Question: I have a dataset as below:

I want to apply conditional formatting that will format a cell if the value in that cell is '100', '50' or '0' (ie I want it to pick up A5 and format it)
I'm new to conditional formatting and haven't been able to figure this out yet. Does anyone have any suggestions as to how I could achieve this?
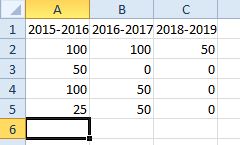
Answer: 1. Remove any previous attempts at a Conditional Formatting Rule.
2. Select A2:C5 and use Home > Conditional Formatting > New Rule.
3. Choose Use a formula to determine which cells to format and supply the following for Format values where this formula is true: =not(or(A2=0, A2=50, A2=100))
4. Click Format and select some formatting change.
5. Click OK to accept the formatting and then OK again to create the new rule.
You results should resemble the following.